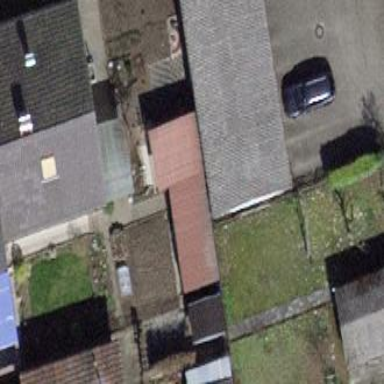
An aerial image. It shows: Group of garages.